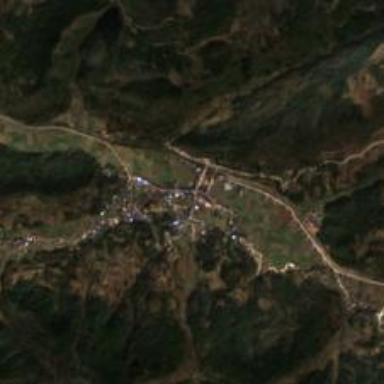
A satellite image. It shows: Ethnic township within town.